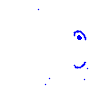
Particle: electron